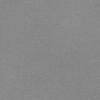
Label: dusty